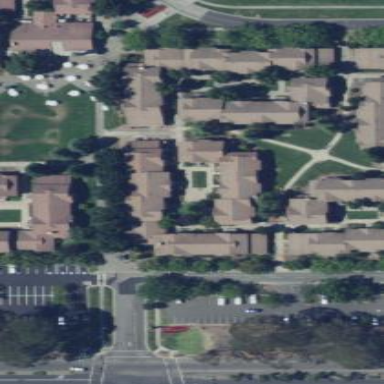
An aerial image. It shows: Dormitory building.